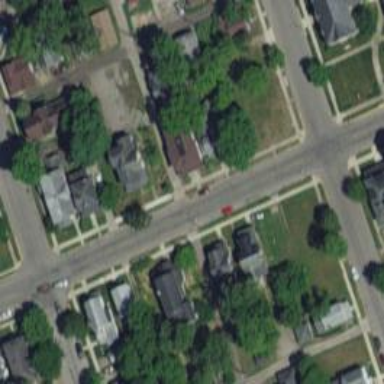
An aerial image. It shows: Alley classified as service road.